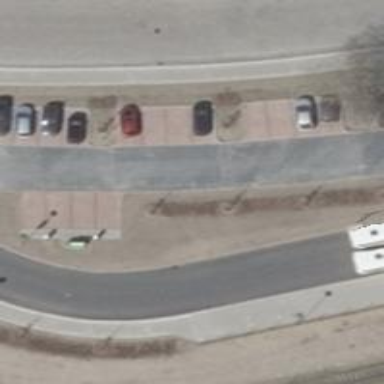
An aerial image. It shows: Parking aisle designated as service road.